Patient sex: M
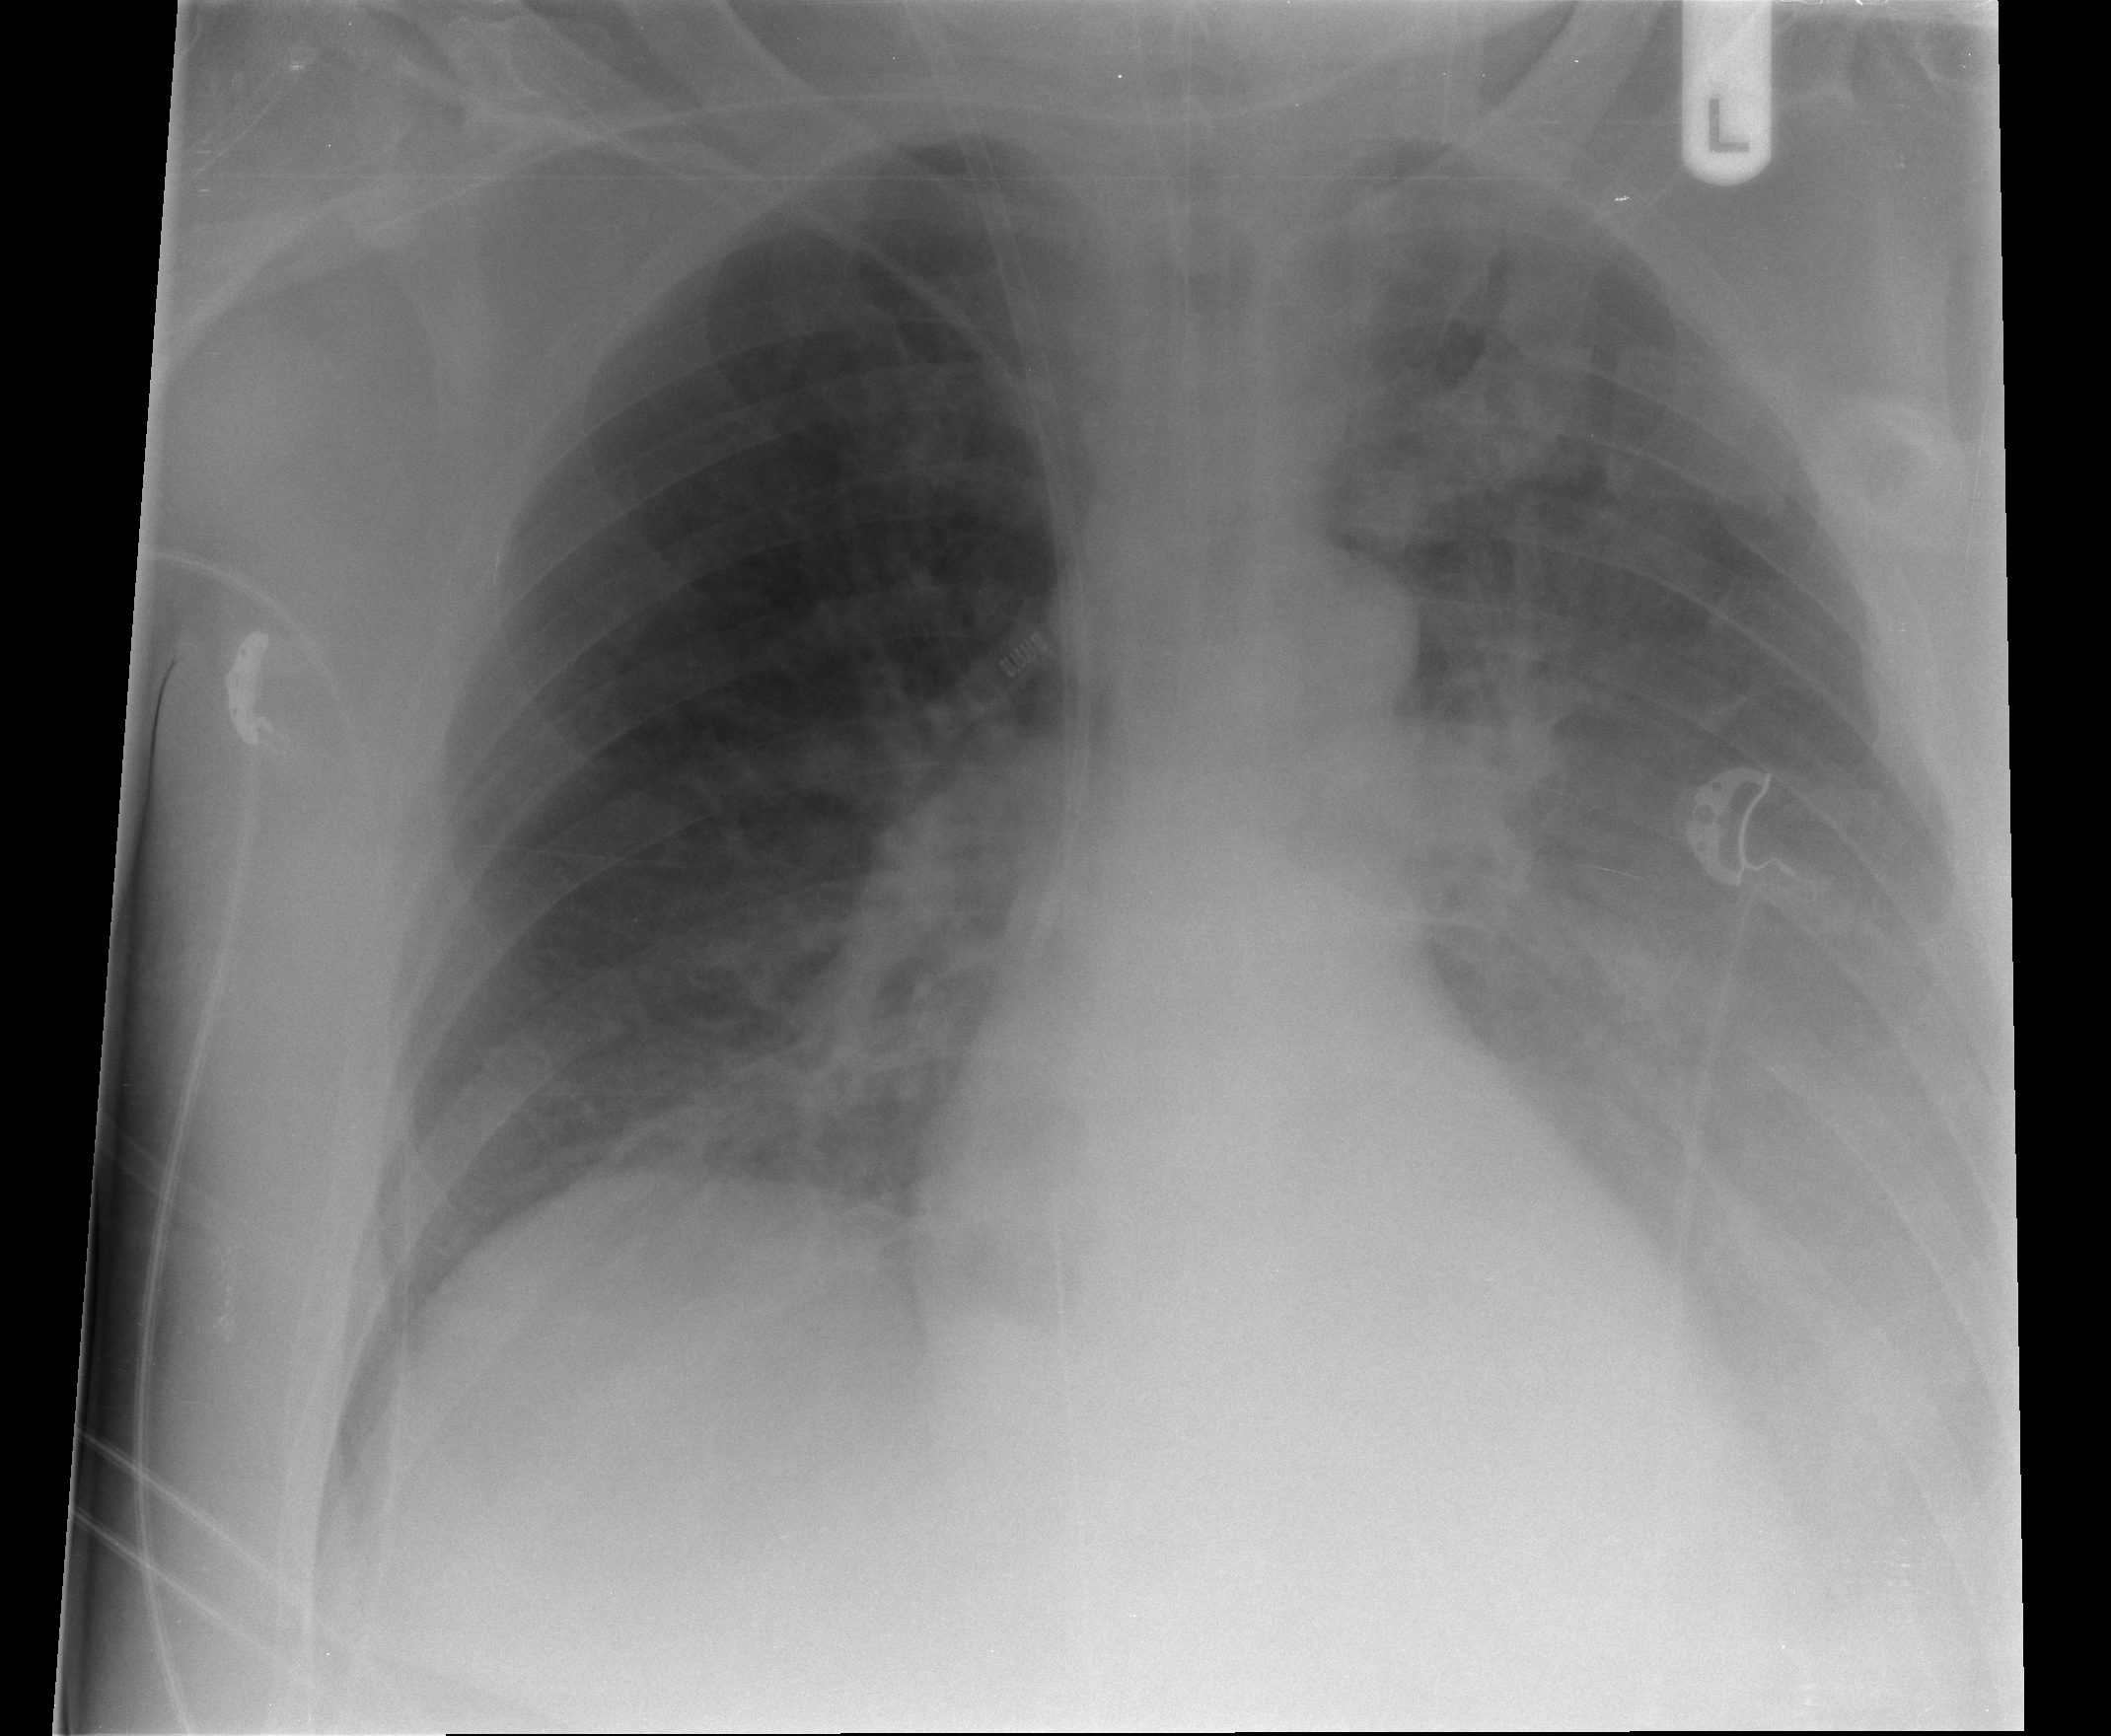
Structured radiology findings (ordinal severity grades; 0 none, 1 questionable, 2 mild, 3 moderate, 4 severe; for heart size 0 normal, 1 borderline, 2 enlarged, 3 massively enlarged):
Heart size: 0
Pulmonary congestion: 0
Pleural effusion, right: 0
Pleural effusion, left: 3
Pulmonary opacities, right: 0
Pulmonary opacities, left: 0
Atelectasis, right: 0
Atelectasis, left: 3